Aerial crown-view tile of a tropical tree (Barro Colorado Island, Panama), acquired 20250124:
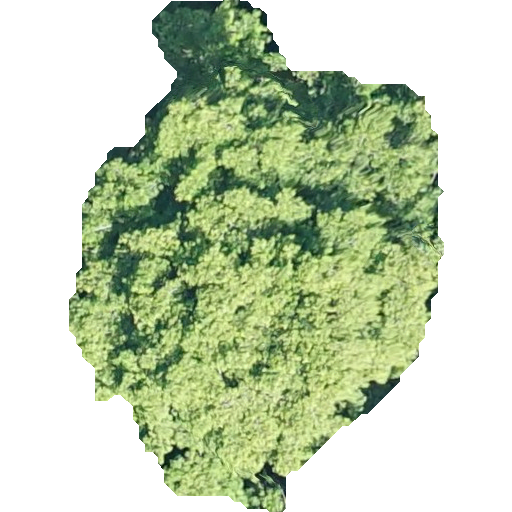
Species: Virola surinamensis
GBIF accepted scientific name: Virola surinamensis
Crown area: 193.511 m²